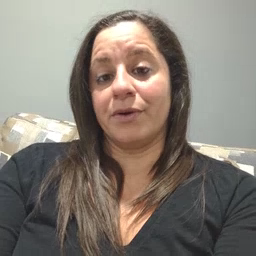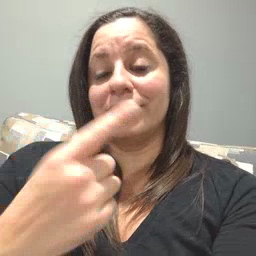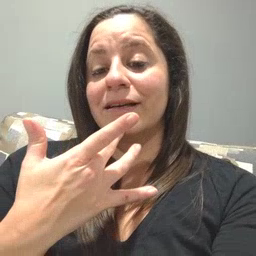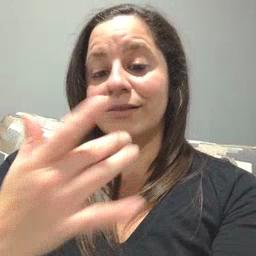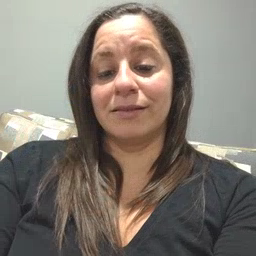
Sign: taste